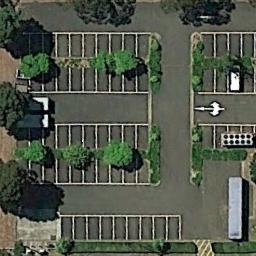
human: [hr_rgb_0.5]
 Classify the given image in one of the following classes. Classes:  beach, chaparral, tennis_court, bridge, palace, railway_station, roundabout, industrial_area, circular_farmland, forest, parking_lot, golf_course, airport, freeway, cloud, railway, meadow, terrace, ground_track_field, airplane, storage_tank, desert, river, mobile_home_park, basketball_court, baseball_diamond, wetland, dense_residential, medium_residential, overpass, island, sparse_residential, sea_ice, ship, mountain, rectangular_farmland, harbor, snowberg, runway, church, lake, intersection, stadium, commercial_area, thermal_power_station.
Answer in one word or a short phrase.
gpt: parking_lot